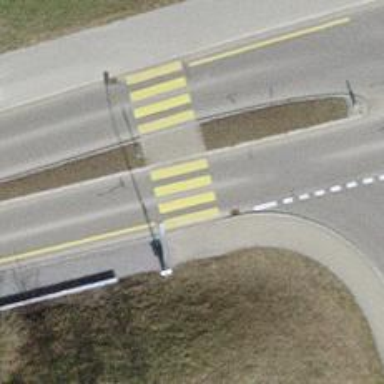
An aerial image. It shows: Uncontrolled zebra crossing with notable zebra markings.